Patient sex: F
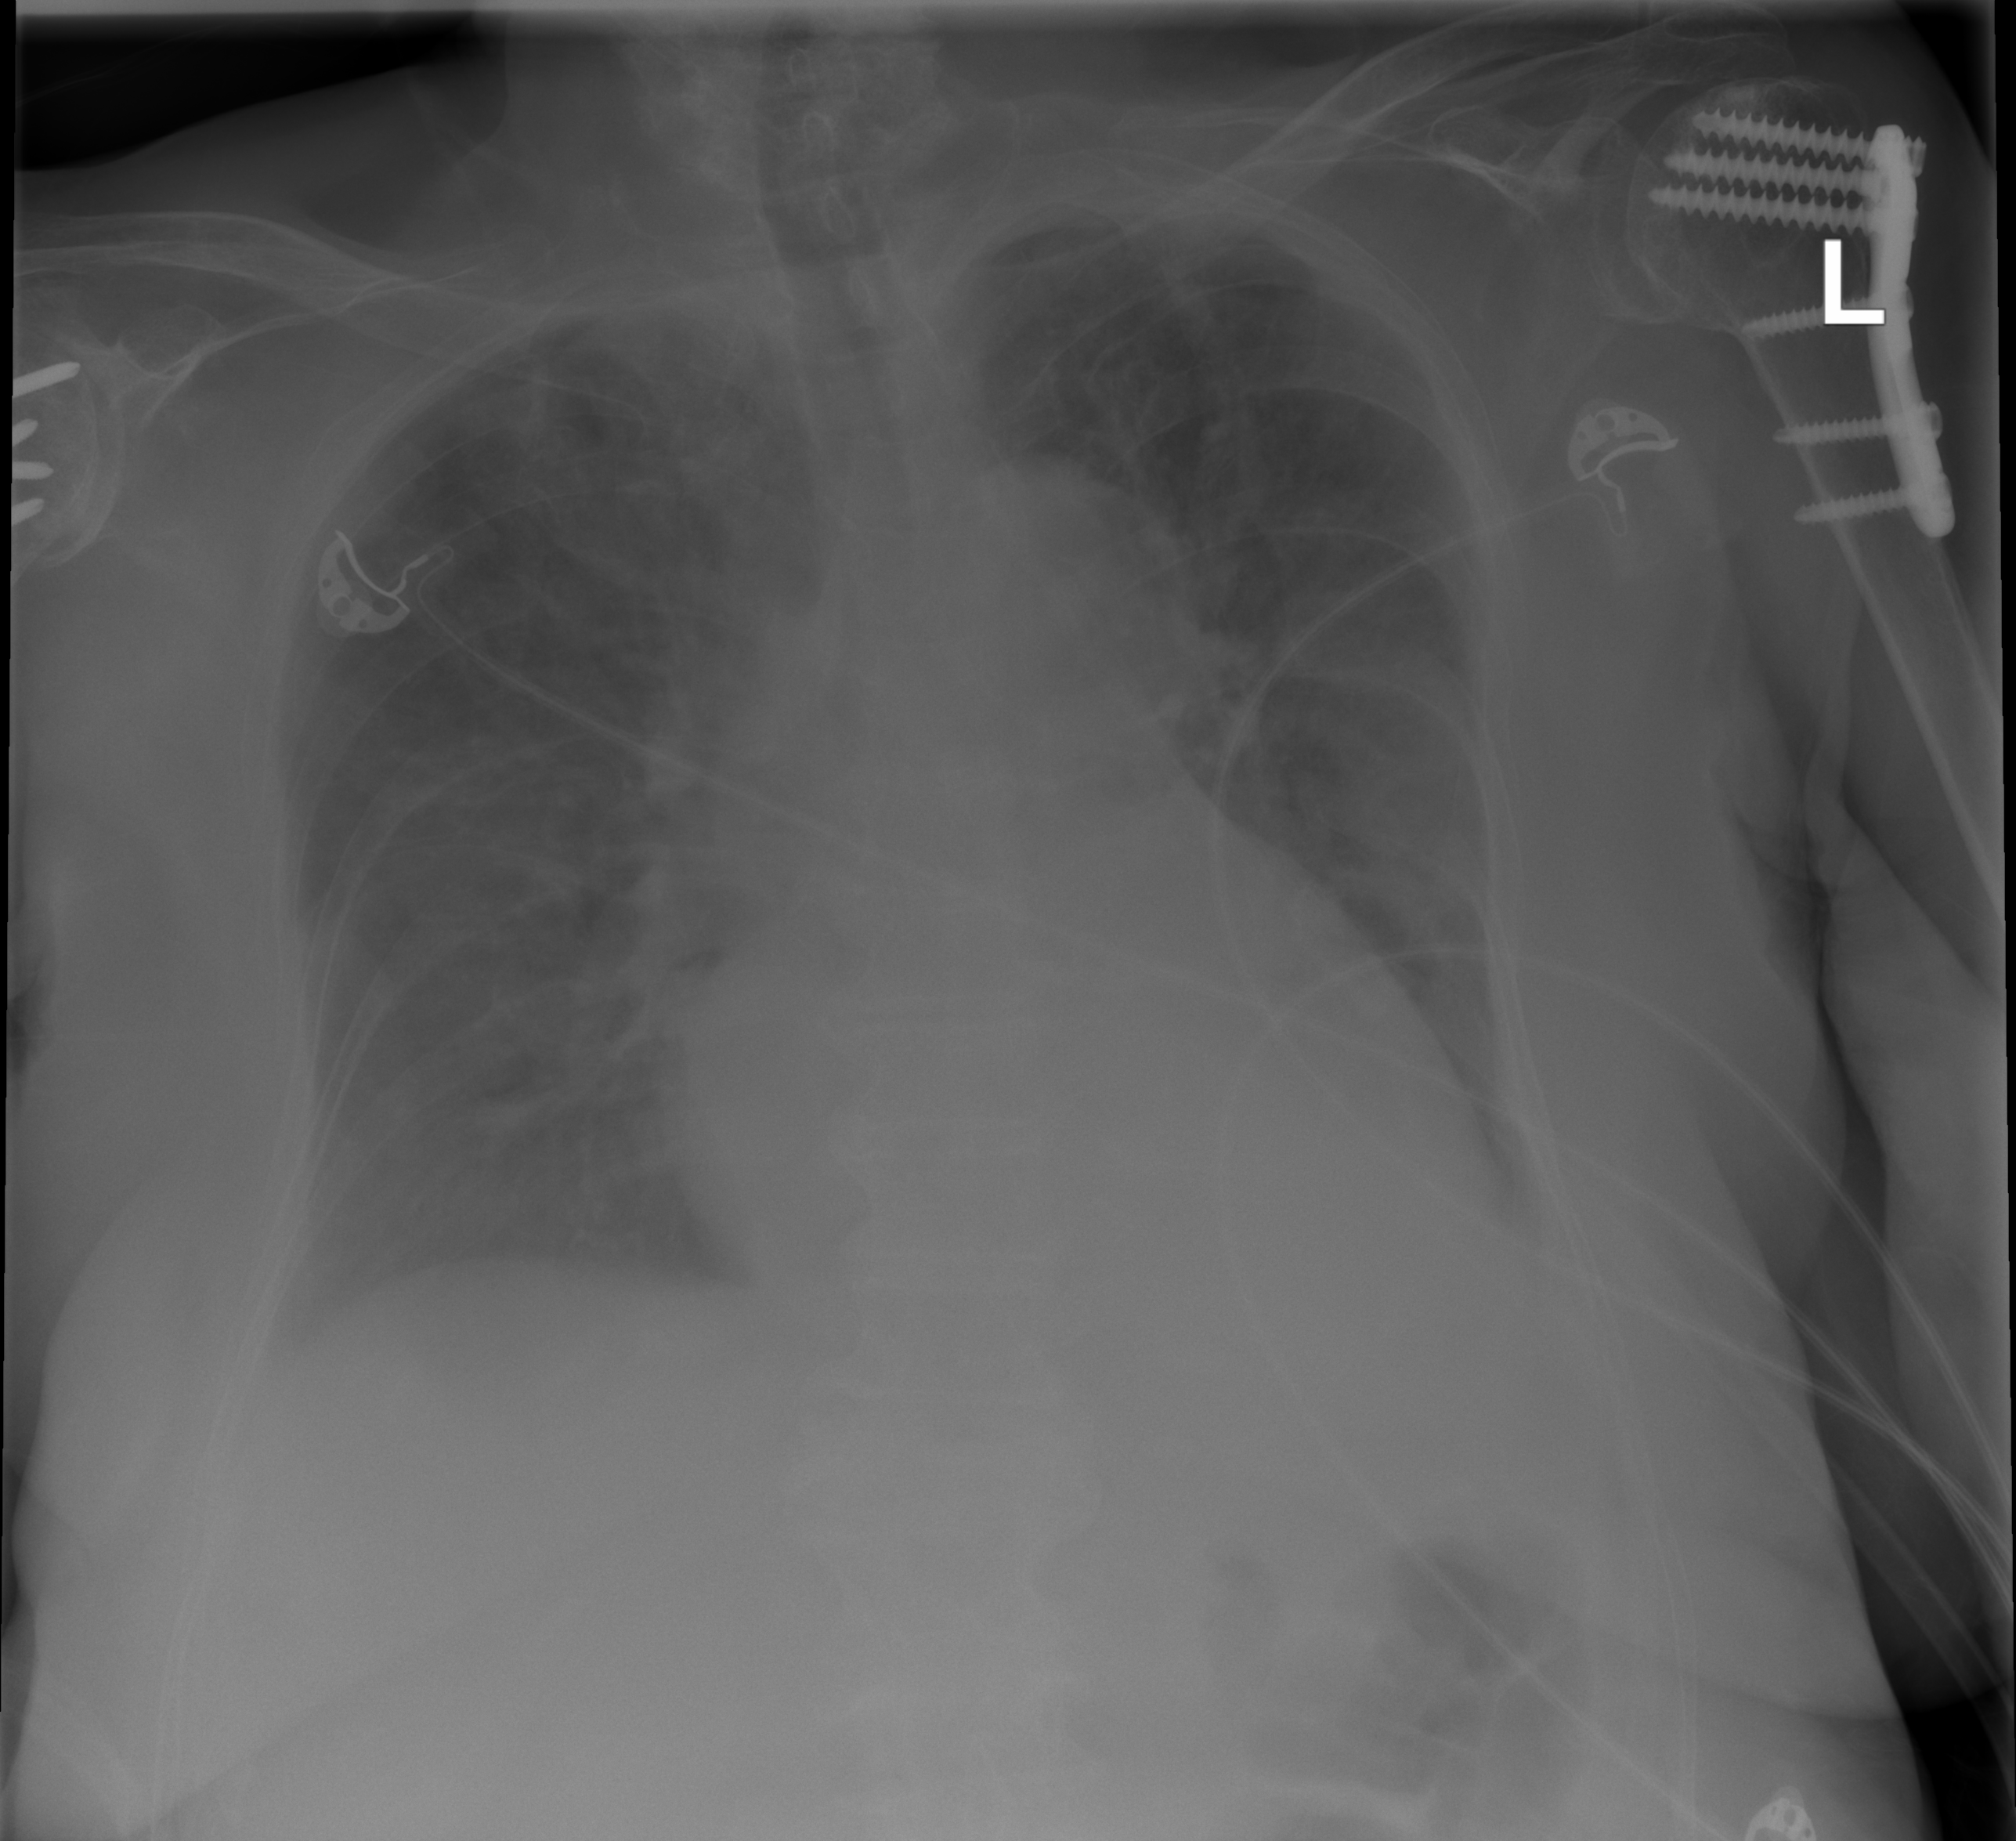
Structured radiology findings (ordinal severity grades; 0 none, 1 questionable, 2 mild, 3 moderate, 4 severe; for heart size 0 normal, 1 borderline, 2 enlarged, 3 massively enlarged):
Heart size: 1
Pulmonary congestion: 2
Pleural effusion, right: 0
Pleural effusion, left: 0
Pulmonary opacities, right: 2
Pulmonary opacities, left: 2
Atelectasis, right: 0
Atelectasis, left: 0